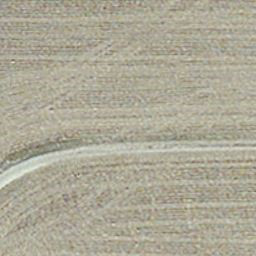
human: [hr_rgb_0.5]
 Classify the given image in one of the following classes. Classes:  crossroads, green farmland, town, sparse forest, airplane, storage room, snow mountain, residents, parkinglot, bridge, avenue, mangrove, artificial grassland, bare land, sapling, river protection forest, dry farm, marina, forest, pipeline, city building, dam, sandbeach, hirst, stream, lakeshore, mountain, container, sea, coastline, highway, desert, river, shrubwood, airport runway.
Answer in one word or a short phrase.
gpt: dry farm